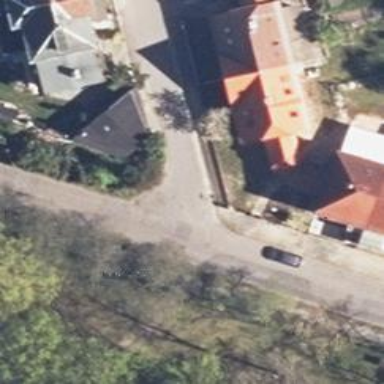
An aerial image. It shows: Residential road with asphalt surface. Sidewalk is present on the left side.